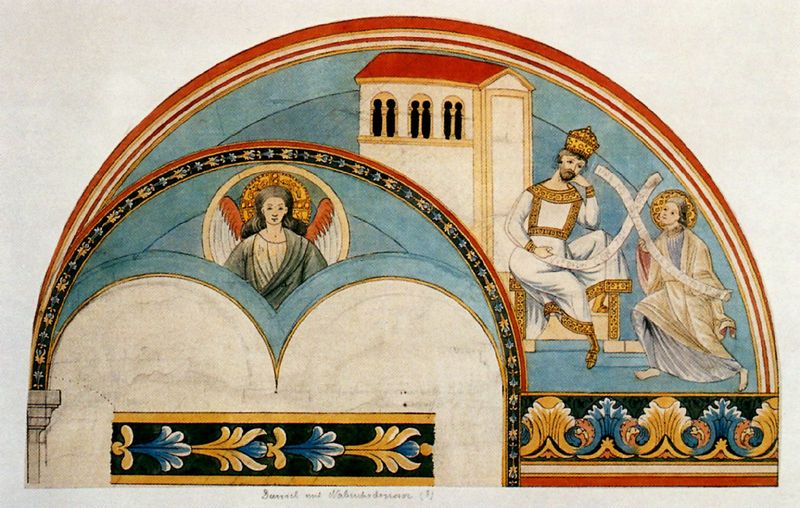
Titel: Der Romanische Kapitelsaal der Abtei Brauweiler
Standort: Brauweiler (EU - D - NRW)
Schlagwörter: blau, flügel, gemälde, himmel, mann, weiß, gelb, blumen, frau, geschwungen, skizze, dach, gebäude, haus, rot, malerei, ornament, wand, architektur, rahmen, kirche, gold, krone, rund, turm, engel, hellblau, papier, sitz, bogen, fassade, rundbogen, könig, thron, detail, wandgemälde, wandmalerei, bögen, gewölbe, entwurf, kapitell, intarsien, heiligenschein, nimbus, mittelalter, rundbögen, heiliger, fresko, heilig, david, riss, ausstattung, spruchband, freske, gregor, wandfeld, himbus, hagiographie, bogen könig